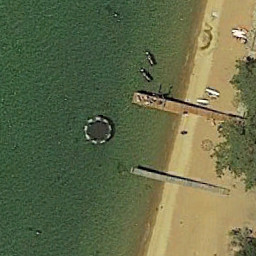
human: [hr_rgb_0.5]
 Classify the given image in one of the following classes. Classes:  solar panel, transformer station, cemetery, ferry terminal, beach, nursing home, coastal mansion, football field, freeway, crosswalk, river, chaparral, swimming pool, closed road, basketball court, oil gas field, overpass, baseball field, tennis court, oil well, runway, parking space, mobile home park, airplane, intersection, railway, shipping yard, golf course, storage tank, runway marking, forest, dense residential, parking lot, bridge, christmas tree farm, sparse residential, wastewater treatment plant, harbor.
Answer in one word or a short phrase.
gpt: ferry terminal